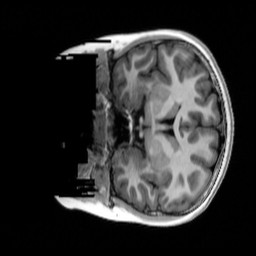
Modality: T1w
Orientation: coronal
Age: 11
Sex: female
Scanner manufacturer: siemens
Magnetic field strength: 3 T
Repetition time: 4 s
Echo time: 0.00289 s